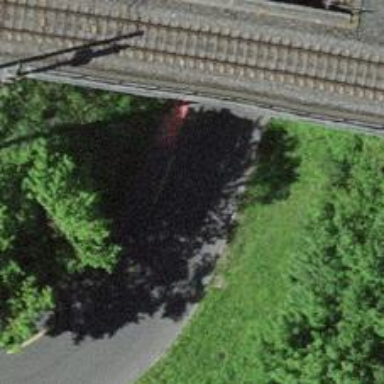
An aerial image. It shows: Unclassified road with tunnel and designated cycle lane.